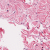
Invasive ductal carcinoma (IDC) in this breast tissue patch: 0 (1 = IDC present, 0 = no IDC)